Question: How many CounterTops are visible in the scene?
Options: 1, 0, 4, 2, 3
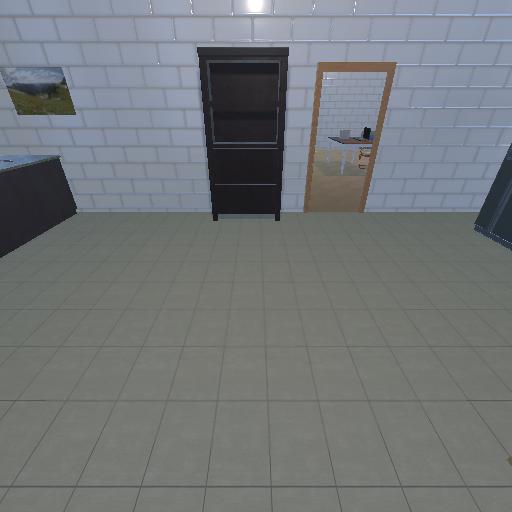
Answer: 1